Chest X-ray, PA view. Patient: 11 years old, sex F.
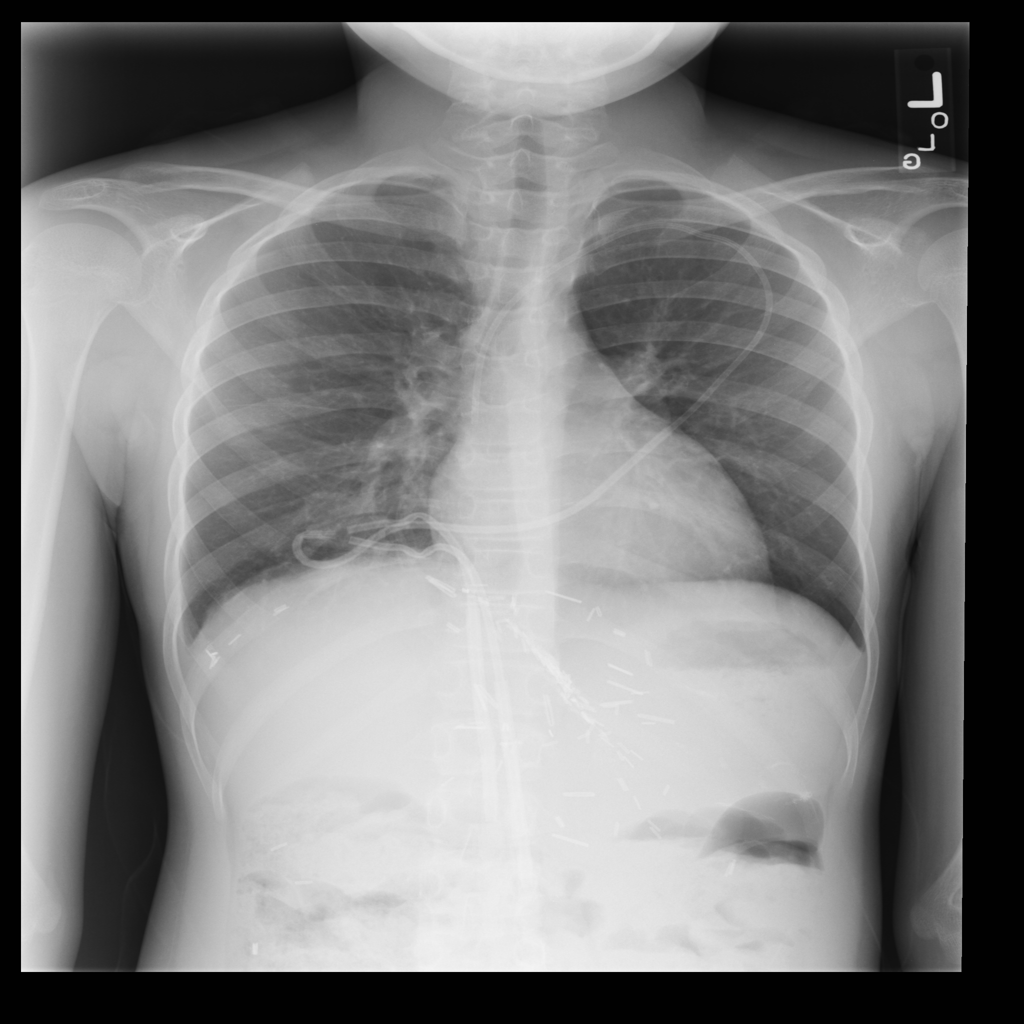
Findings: No Finding